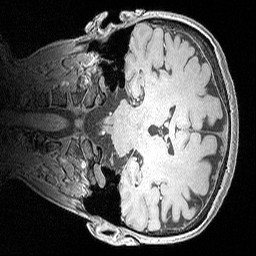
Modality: MP2RAGE
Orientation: coronal
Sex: female
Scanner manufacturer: siemens
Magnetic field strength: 3 T
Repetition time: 5 s
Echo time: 0.00292 s